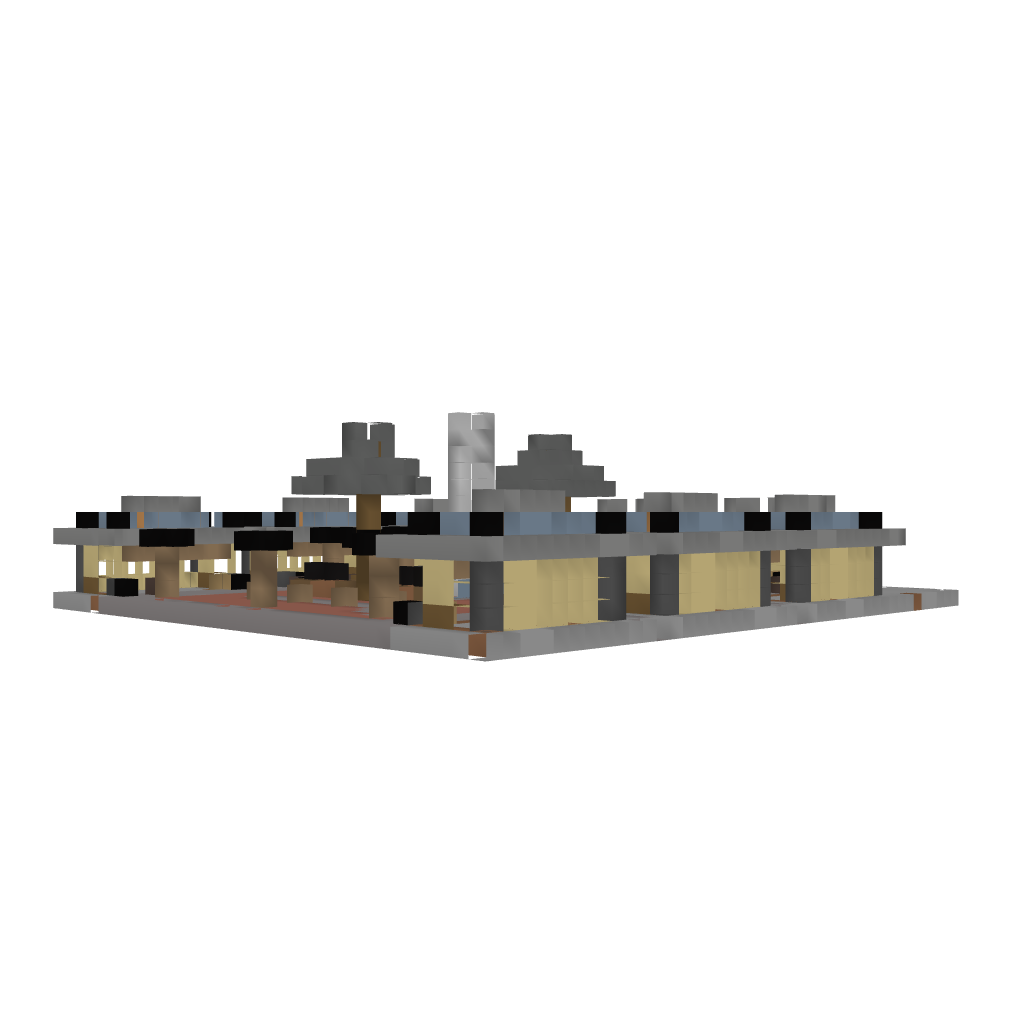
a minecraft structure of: Market Square